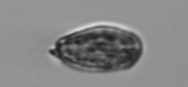
Label: Katodinium_or_Torodinium